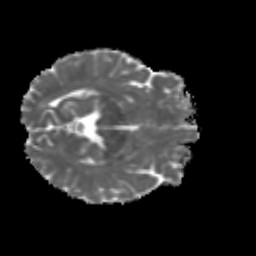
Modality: MD
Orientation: axial
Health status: ill
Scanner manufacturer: siemens
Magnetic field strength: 3 T
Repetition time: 6.7 s
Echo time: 0.1 s